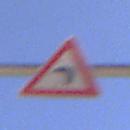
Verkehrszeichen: KurveLinks
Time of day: Midday
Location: Outdoor (Nature)
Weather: Clear
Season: NotSpecified
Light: Natural